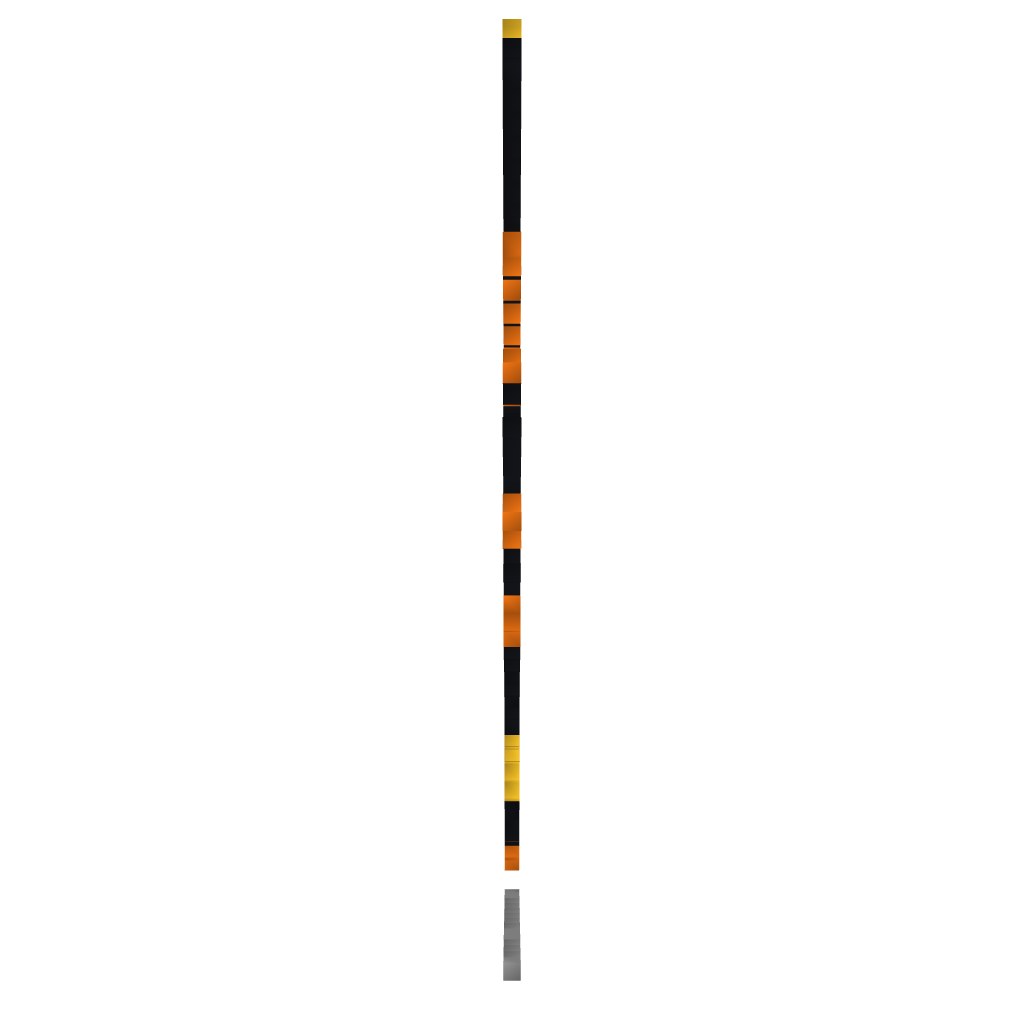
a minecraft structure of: Zapdos